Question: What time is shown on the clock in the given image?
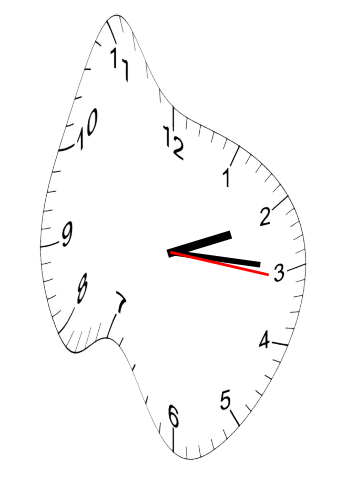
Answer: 02:15:16